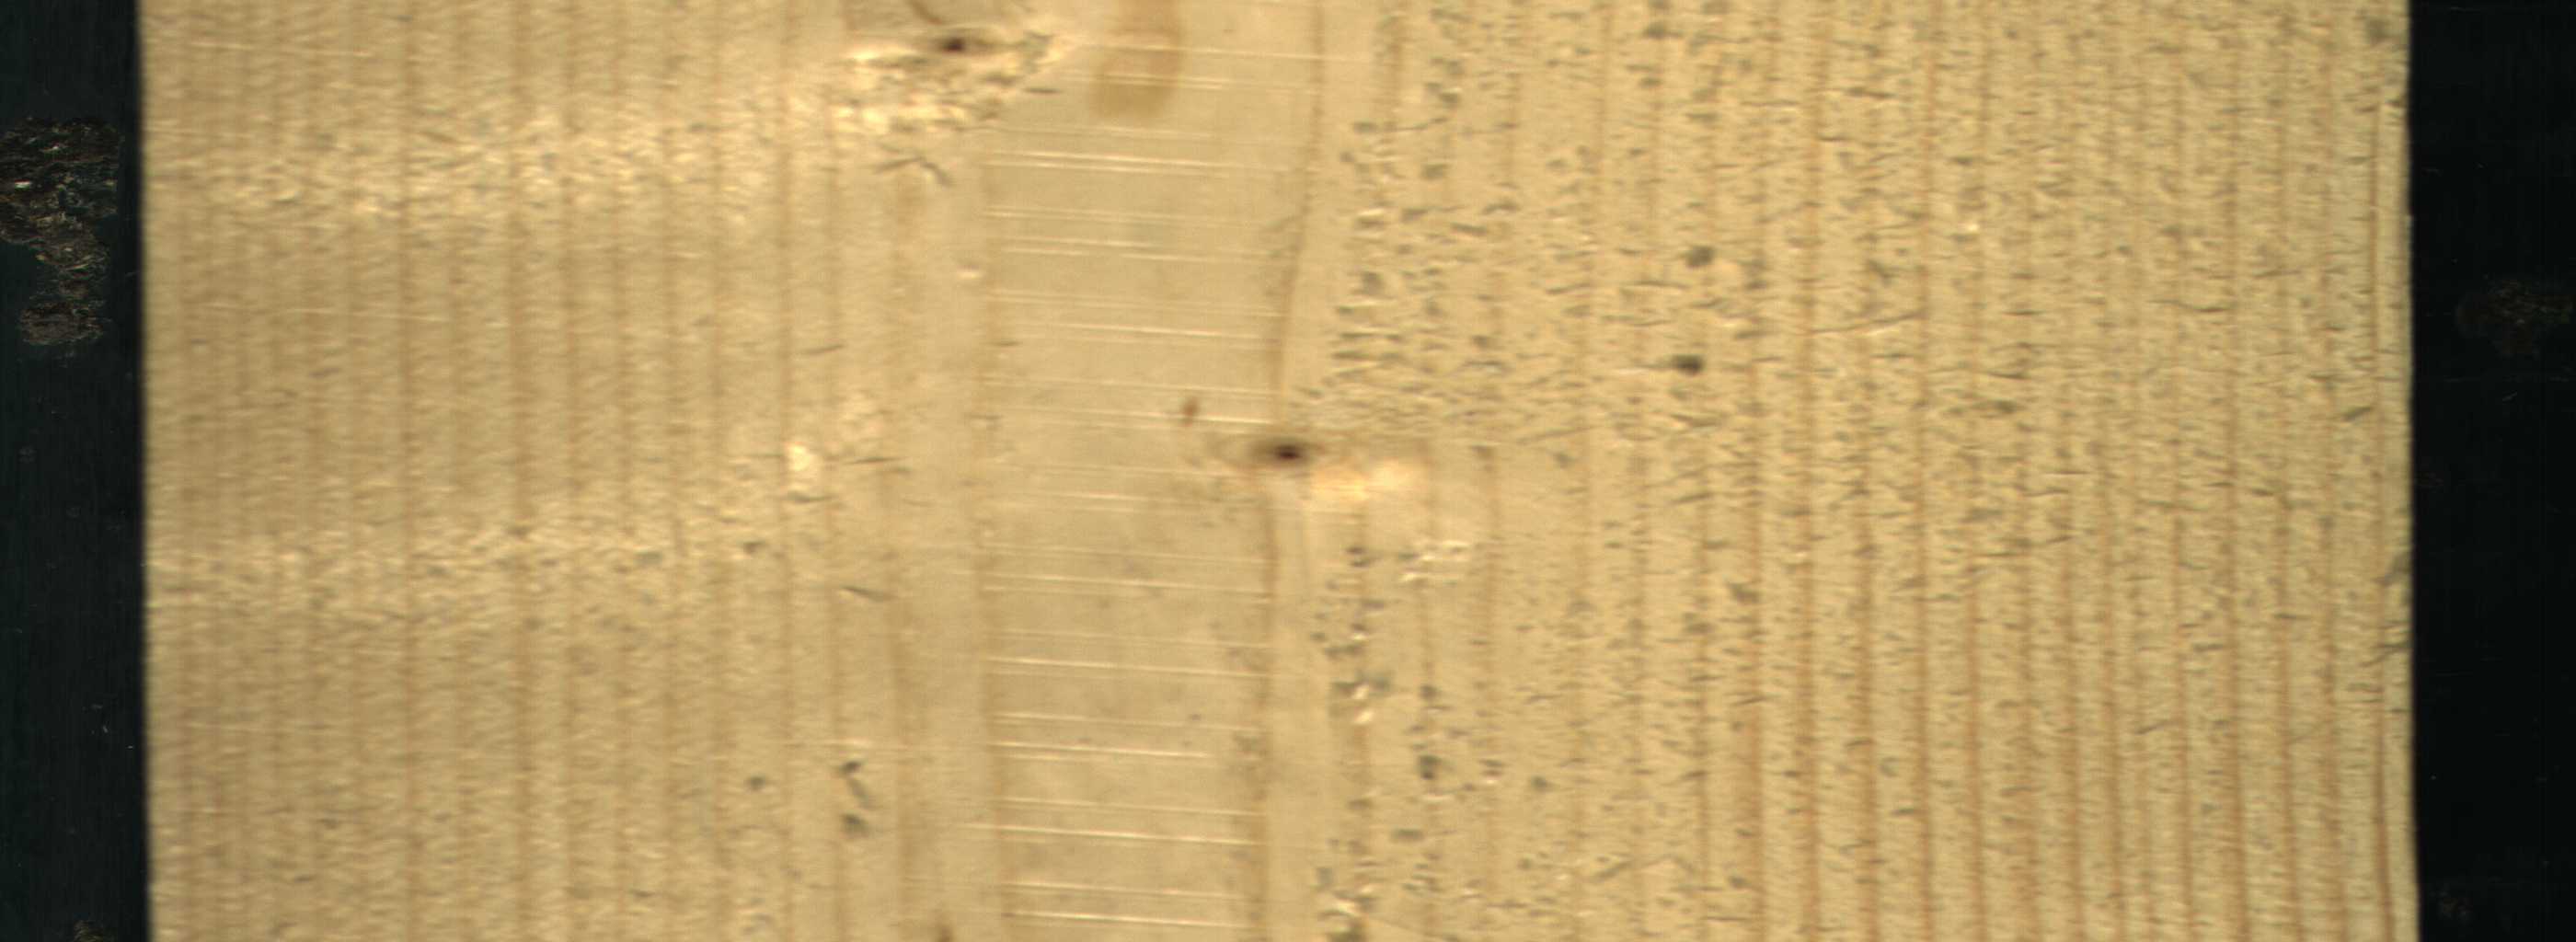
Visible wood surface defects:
Live_Knot
Live_Knot